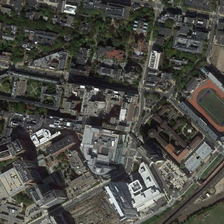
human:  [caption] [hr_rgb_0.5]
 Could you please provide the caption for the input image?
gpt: here is a school with some buildings and a ground and track fields near the road .

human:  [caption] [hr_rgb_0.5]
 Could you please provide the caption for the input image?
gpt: the under the huge buildings has a ground track field .

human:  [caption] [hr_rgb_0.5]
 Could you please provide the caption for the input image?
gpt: here is a school with some buildings and a ground and track fields near the road .

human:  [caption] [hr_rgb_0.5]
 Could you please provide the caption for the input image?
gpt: a playground and running tracks are situated in this school next to a dense residential area .

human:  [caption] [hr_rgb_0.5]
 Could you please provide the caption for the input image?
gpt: many buildings with a playground are in a school .